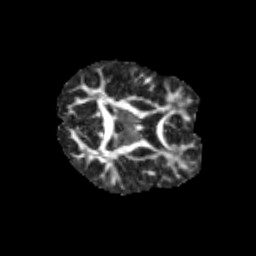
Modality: FA
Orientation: axial
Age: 12
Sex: male
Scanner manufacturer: siemens
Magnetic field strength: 3 T
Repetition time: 3.8 s
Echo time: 0.07 s